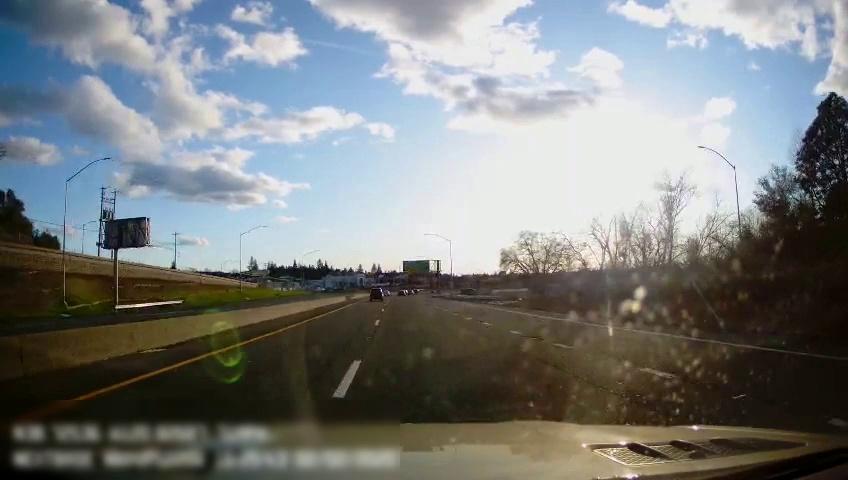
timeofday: Day
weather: Sunny
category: Drivable Space
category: Drivable Space
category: Vehicles | SUV
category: Lanes | Current Lane
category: Lanes | Alternate Lane
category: Lanes | Alternate Lane
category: Lanes | Current Lane
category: Traffic | Signs